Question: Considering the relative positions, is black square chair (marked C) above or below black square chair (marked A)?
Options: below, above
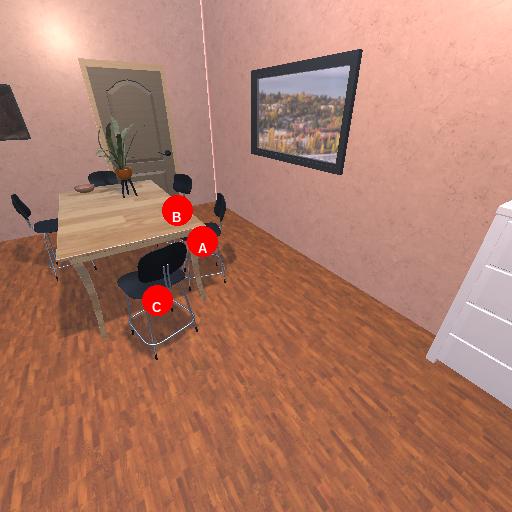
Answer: below